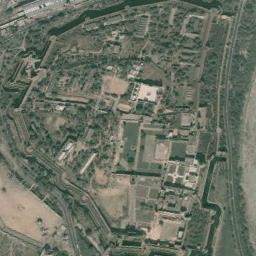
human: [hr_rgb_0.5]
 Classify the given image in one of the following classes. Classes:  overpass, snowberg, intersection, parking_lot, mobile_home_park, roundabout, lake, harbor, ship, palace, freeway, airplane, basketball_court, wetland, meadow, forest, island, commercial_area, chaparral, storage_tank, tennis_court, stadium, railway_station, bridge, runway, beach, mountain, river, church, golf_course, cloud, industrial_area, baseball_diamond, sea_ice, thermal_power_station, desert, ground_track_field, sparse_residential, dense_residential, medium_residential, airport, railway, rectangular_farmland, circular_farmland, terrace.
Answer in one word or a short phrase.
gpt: palace